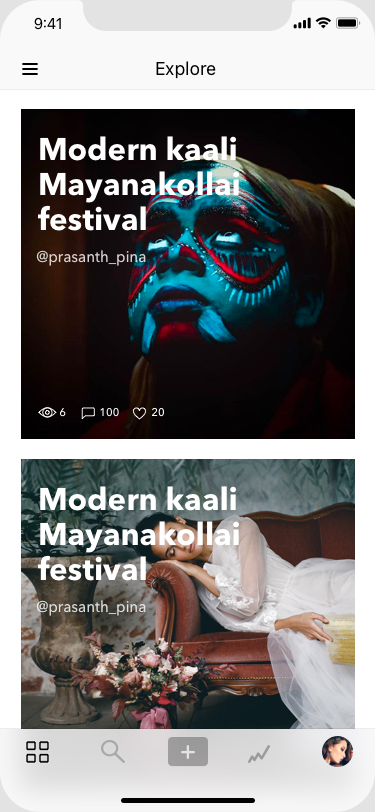
Text in this UI design:
6
100
20
Modern kaali
Mayanakollai festival
@prasanth_pina
Explore
6
100
20
Modern kaali
Mayanakollai festival
@prasanth_pina